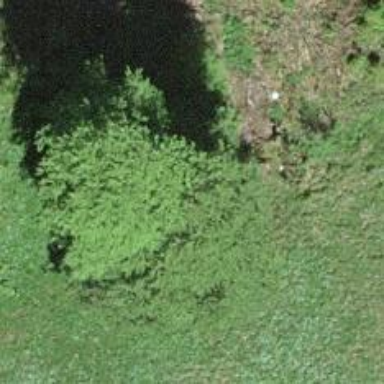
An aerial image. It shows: Evergreen needle-leaved tree.